Question: I need to create a section outside a WordPress website, but the result is incorrect (see image). I used this PHP code:
'''
// elsewhere in code...
require "wp-load.php";
// the code that is generating the recent posts section
$posts = get_posts( array( 'posts_per_page' => 1 ) );
$recent_posts = wp_get_recent_posts(array('numberposts' => 7 ) );
foreach ($posts as $_post) {
foreach($recent_posts as $post) {
if ( has_post_thumbnail( $_post->ID ) ) {
echo '<div class="owl-item">';
echo '<figure class="blog-item-container">';
echo '<span class="blog-item-img">';
echo get_the_post_thumbnail( $_post->ID, array(480, 305) );
echo '</span>';
echo '<figcaption>';
echo '<h3><a href="', get_permalink($post['ID']), '">', $post['post_title'], '</a></h3>';
echo '</figcaption>';
echo '</figure>';
echo '</div>';
}
}
}
'''

I was expecting to get the image for each specific recent post. This result gives to me the correct recent post, . Why is the image the same?
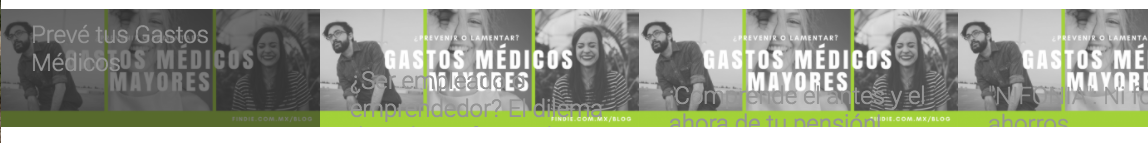
Answer: Here's some comments on your code, which will hopefully explain what's going wrong, or help you get to the bottom of it:
'''
// Here you are getting ONE post for some reason, and putting it in the $posts variable
$posts = get_posts( array( 'posts_per_page' => 1 ) );
// Here you are getting 7 posts, and putting in the $recent_posts variable
$recent_posts = wp_get_recent_posts(array('numberposts' => 7 ) );
// Here you are "looping" over the ONE post and putting into $_post variable.
// So here, $_post is made to reference the single most recent post
foreach ($posts as $_post) {
// Here, you are "looping" over the 7 recent posts, putting into $post variable
foreach($recent_posts as $post) {
// Here you ask if the ONE most recent post ($_post) has a featured image.
// I doubt this is what you actually want, as this will
// be run for all 7 recent posts, but is only referencing
// the single ONE post
if ( has_post_thumbnail( $_post->ID ) ) {
echo '<div class="owl-item">';
echo '<figure class="blog-item-container">';
echo '<span class="blog-item-img">';
// here you are displaying the image for the ONE post, not the 7 most recent posts
echo get_the_post_thumbnail( $_post->ID, array(480, 305) );
echo '</span>';
echo '<figcaption>';
// Here you are referencing the title, link, etc.
// for the 7 most recent posts
echo '<h3><a href="', get_permalink($post['ID']), '">', $post['post_title'], '</a></h3>';
echo '</figcaption>';
echo '</figure>';
echo '</div>';
}
}
}
'''
So, given your question of "recent posts", and your comment that it is to show the same featured image for all of them, I suspect the code should look like this (NOTE: you can remove all of the commented code, I left it here to explain what the changes are):
'''
// remove this - no need for the single most recent post
// $posts = get_posts( array( 'posts_per_page' => 1 ) );
$recent_posts = wp_get_recent_posts(array('numberposts' => 7 ) );
// remove this - don't loop over the single most recent post
// foreach ($posts as $_post) {
foreach($recent_posts as $post) {
// change this to $post['ID'] (from $_post->ID)
if ( has_post_thumbnail( $post['ID'] ) ) {
echo '<div class="owl-item">';
echo '<figure class="blog-item-container">';
echo '<span class="blog-item-img">';
// change this to $post['ID'] (from $_post->ID)
echo get_the_post_thumbnail( $post['ID'], array(480, 305) );
echo '</span>';
echo '<figcaption>';
echo '<h3><a href="', get_permalink($post['ID']), '">', $post['post_title'], '</a></h3>';
echo '</figcaption>';
echo '</figure>';
echo '</div>';
}
}
// remove this, since we are removing the loop
// }
'''